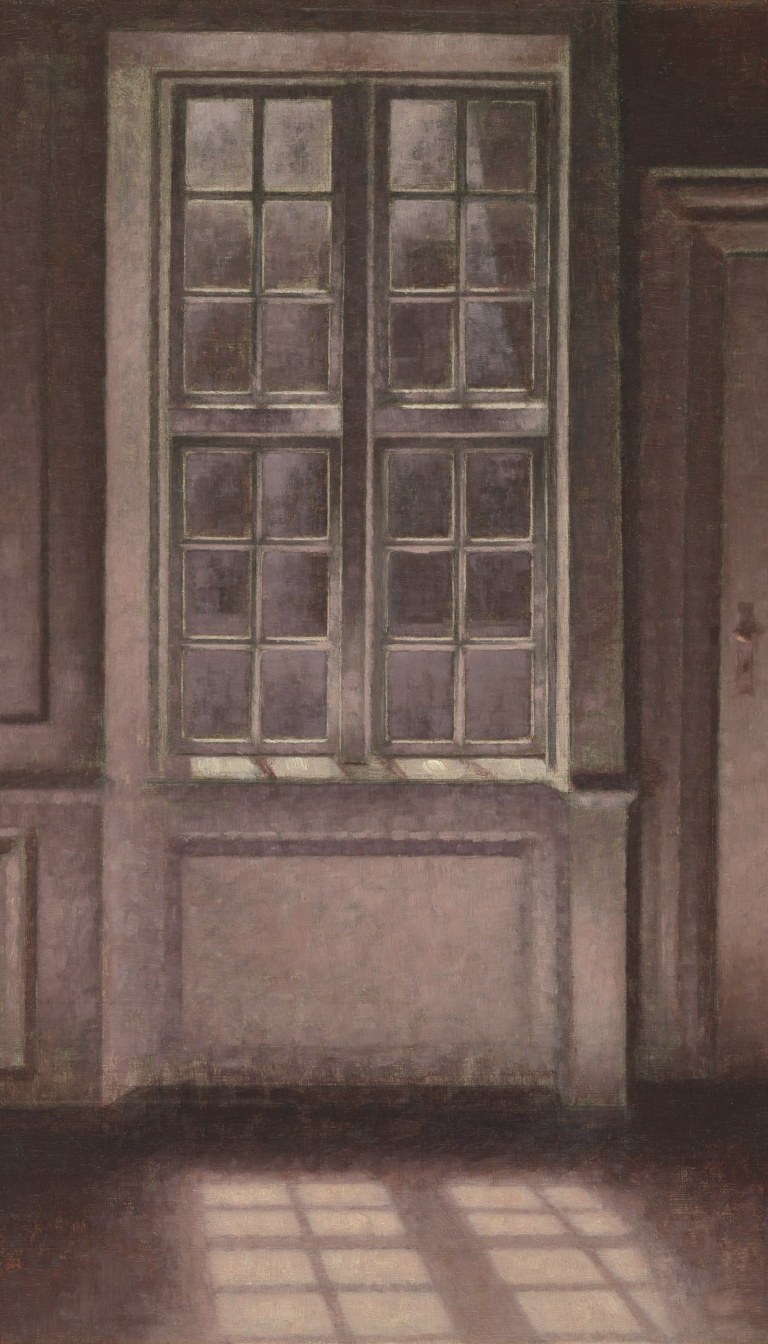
interior painting, wide, backlight from window, room with large multi-paned window casting grid of light on dark wooden floor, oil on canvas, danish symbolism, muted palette